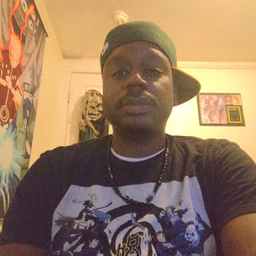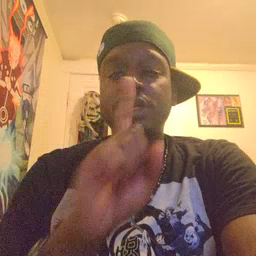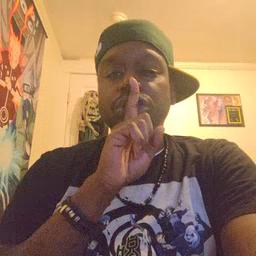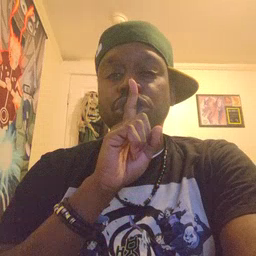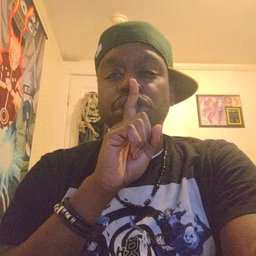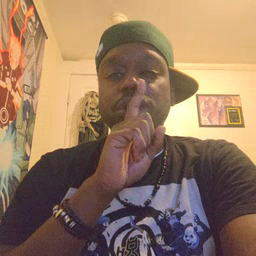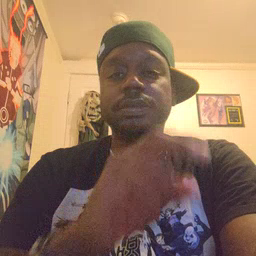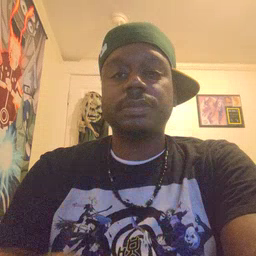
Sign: shhh